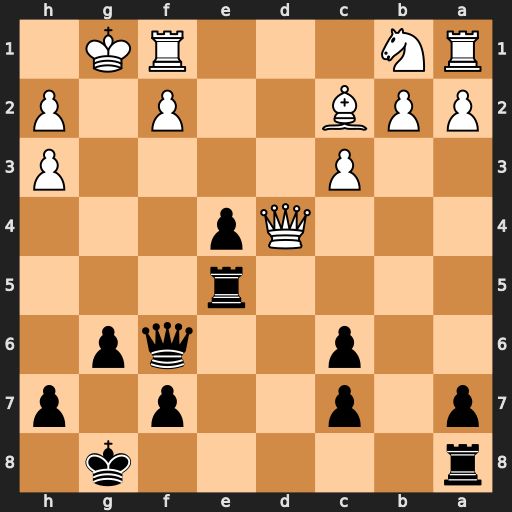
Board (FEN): r5k1/p1p2p1p/2p2qp1/4r3/3Qp3/2P4P/PPB2P1P/RN3RK1
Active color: b
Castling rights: -
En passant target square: -
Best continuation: Rg5+ Kh1 Qf3#